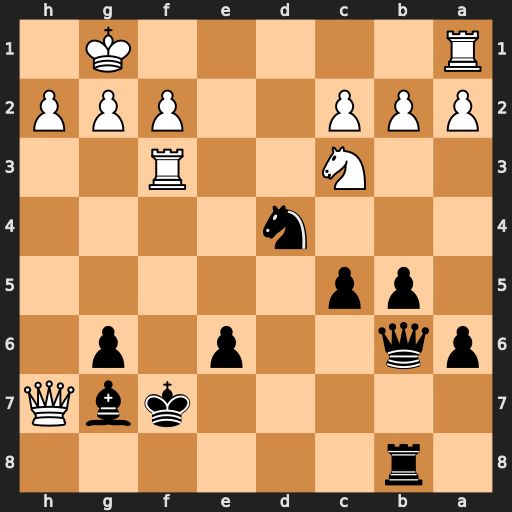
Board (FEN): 1r6/5kbQ/pq2p1p1/1pp5/3n4/2N2R2/PPP2PPP/R5K1
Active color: b
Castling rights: -
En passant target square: -
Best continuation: Nxf3+ gxf3 Rh8 Qxh8 Bxh8